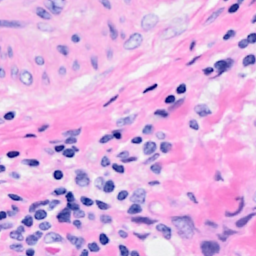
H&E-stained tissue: Breast